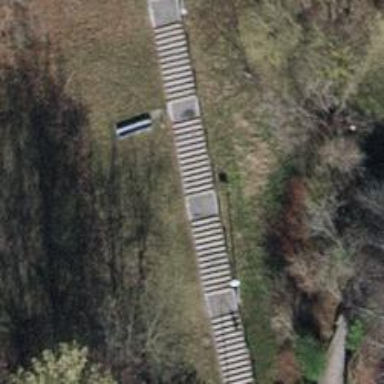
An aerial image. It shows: Steps made of asphalt.